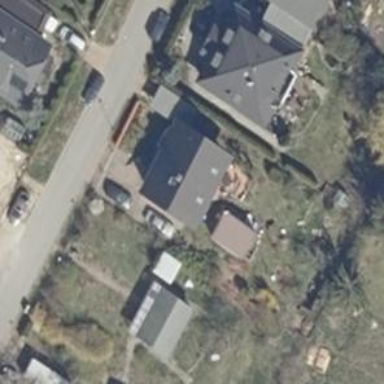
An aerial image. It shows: Simple and straightforward house.